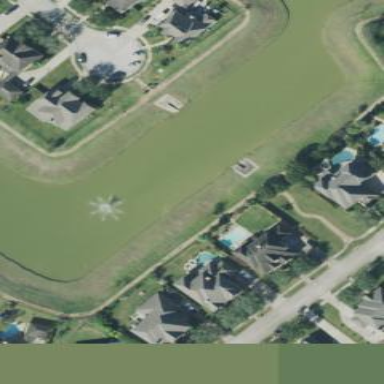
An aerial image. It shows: Pond classified as detention pond. It is natural water feature.